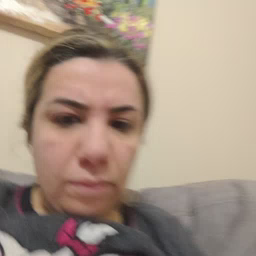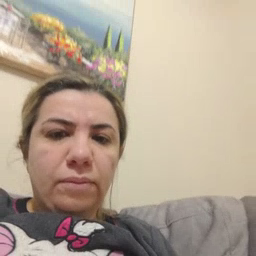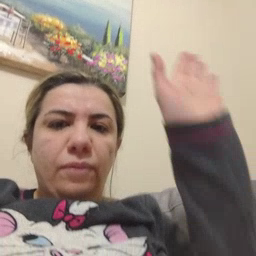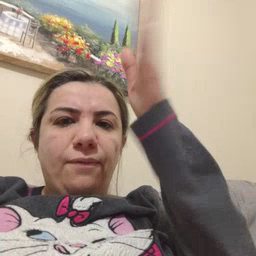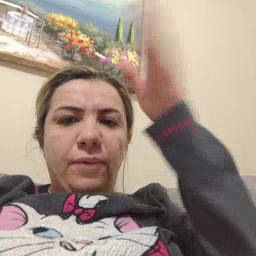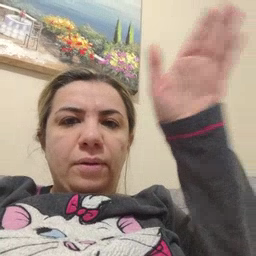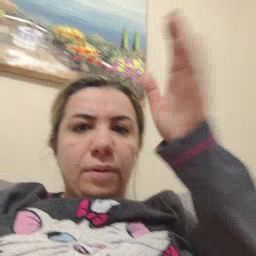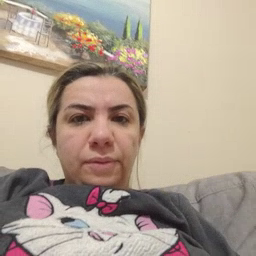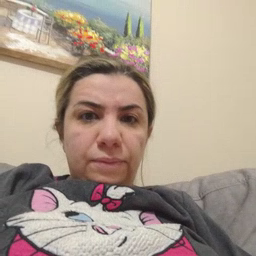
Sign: flag